Interaction volume radius: 5 \u00c5
Interaction volume height: 15 \u00c5
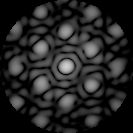
Disorder parameter: 0.2981